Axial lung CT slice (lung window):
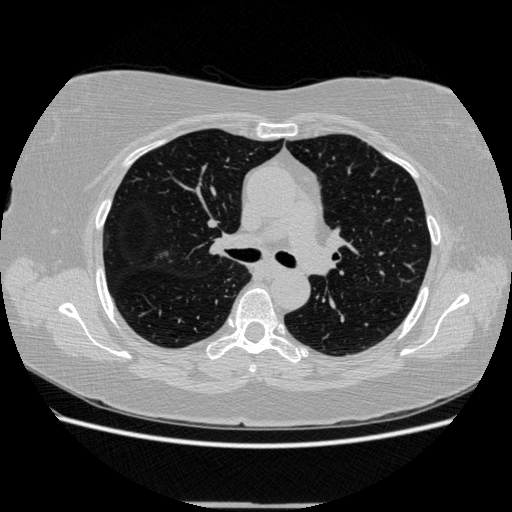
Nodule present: no